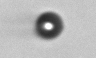
Label: bead